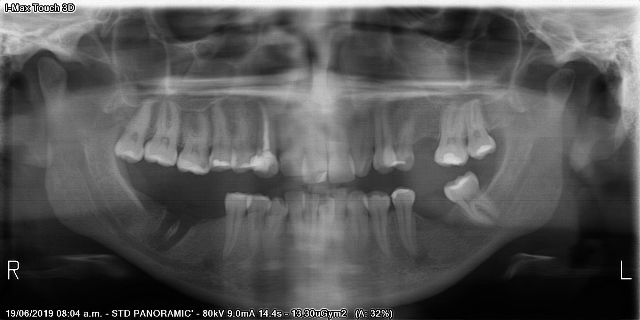
adult